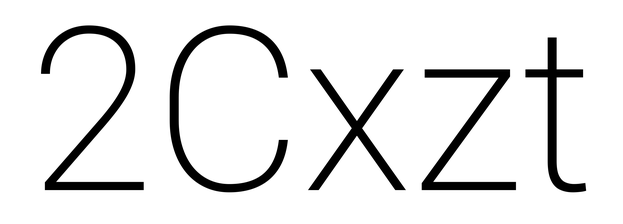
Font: Roboto_ExtraLight